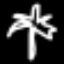
Label: palm tree